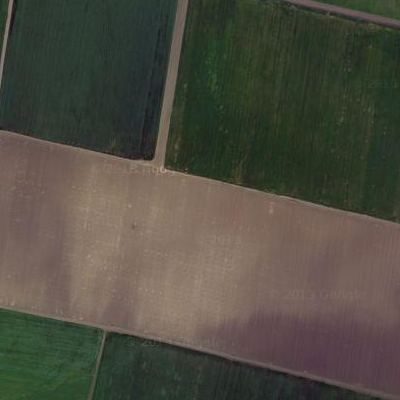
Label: bField